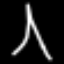
Label: The Eiffel Tower